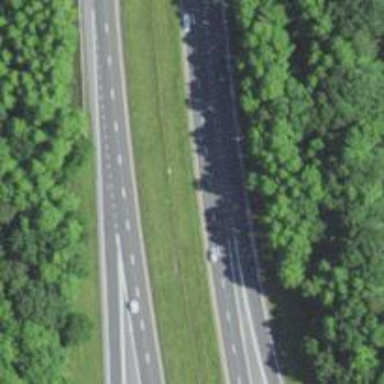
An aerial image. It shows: Motorway junction.